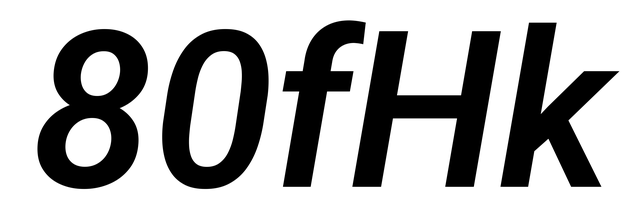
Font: Roboto-Italic_SemiBold_Italic